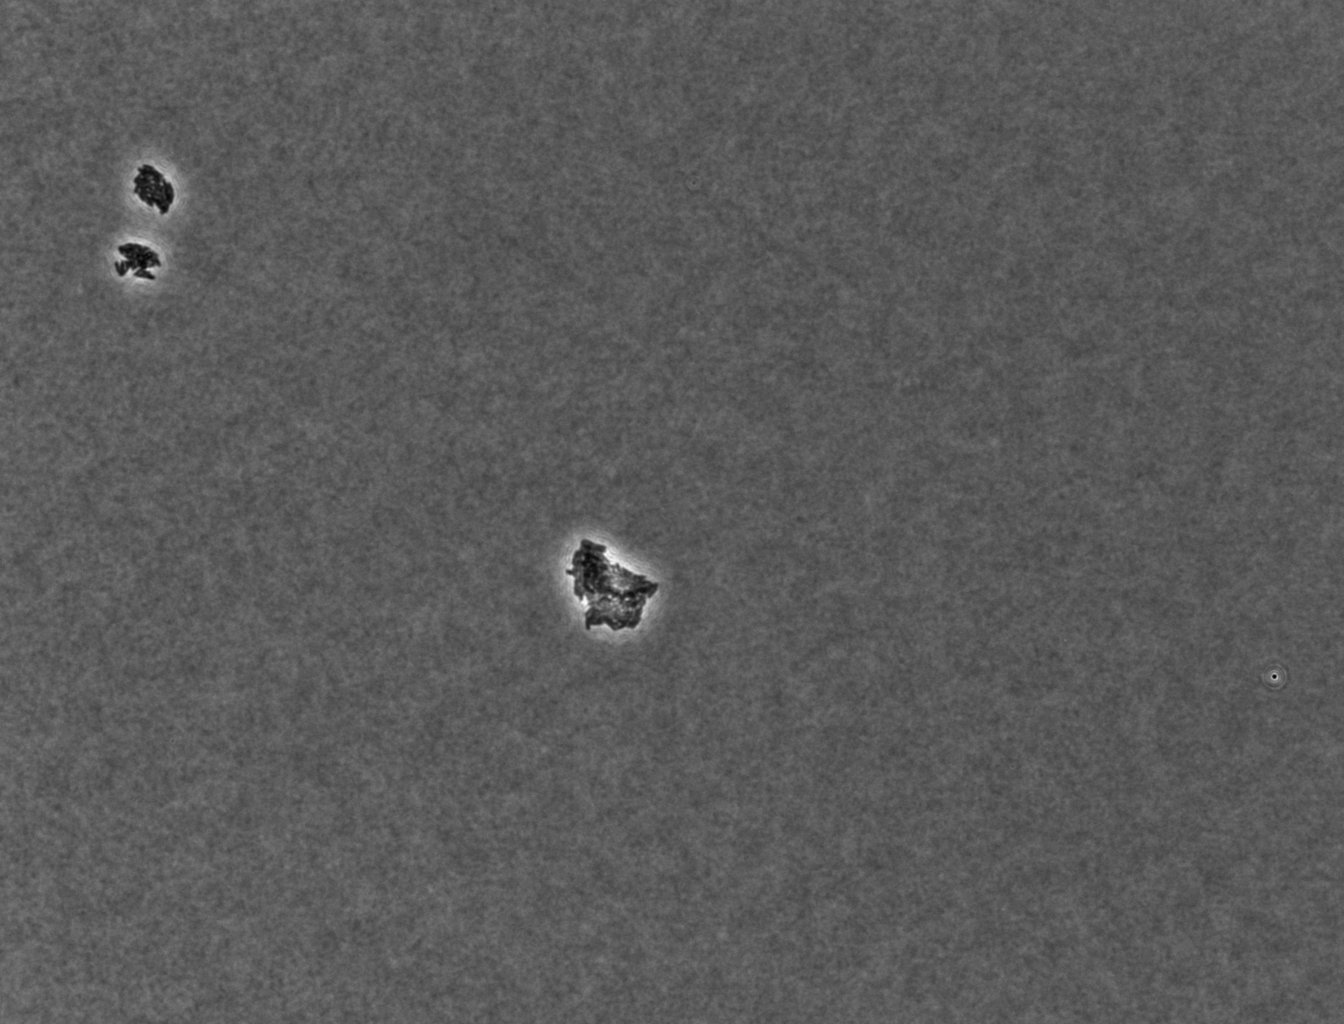
Phase contrast microscopy, 20x objective, 3 h incubation